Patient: sex F, age 58
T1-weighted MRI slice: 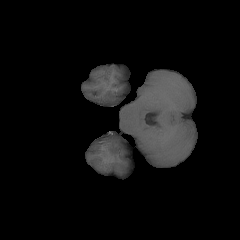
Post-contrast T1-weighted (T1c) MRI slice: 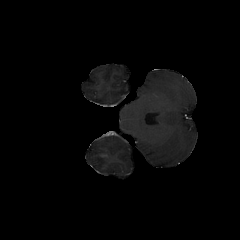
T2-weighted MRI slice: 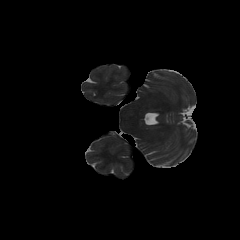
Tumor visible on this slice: no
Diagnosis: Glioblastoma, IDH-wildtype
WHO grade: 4